Question: Using Jquery, I want to build a table of size 4x4 with equal sized blocks, which I can "fill" with a color.
Visual example:

The circle does not have to be included for this question.
I'm looking for advice, links, or suggestions on how to build this. I'm not very familiar with Jquery's canvas/draw functionality but I think that a possible solution. The determinate for which boxes are filled will be set by how many levels of a job a player has finished. For example the first column shows that the player has completed all 4 levels.
However, I can worry about how to send in the information. What I'm unsure of is (again) the best way to make a simple table like this.
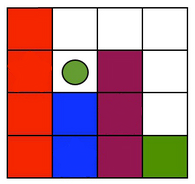
Answer: Here you go:
HTML:
'''
<table>
<tr>
<td class="a"></td>
<td></td>
<td></td>
<td></td>
</tr>
<tr>
<td class="a"></td>
<td></td>
<td class="c"></td>
<td></td>
</tr>
<tr>
<td class="a"></td>
<td class="b"></td>
<td class="c"></td>
<td></td>
</tr>
<tr>
<td class="a"></td>
<td class="b"></td>
<td class="c"></td>
<td class="d"></td>
</tr>
</table>
'''
CSS:
'''
td { width:40px; height:40px; border:1px solid #333; }
td.a { background-color:red; }
td.b { background-color:blue; }
td.c { background-color:purple; }
td.d { background-color:green; }
'''
Additionally, you may want to use a CSS Reset style sheet in order to make the table appear the same cross-browser.
<URL>